Aerial crown-view tile of a tropical tree (Barro Colorado Island, Panama), acquired 20240813:
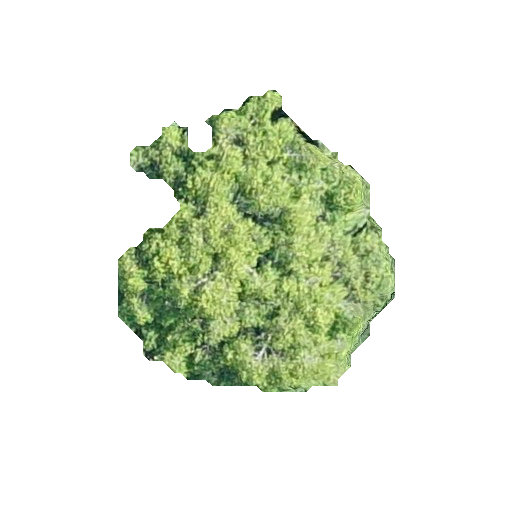
Species: Guatteria lucens
GBIF accepted scientific name: Guatteria lucens
Crown area: 87.504 m²